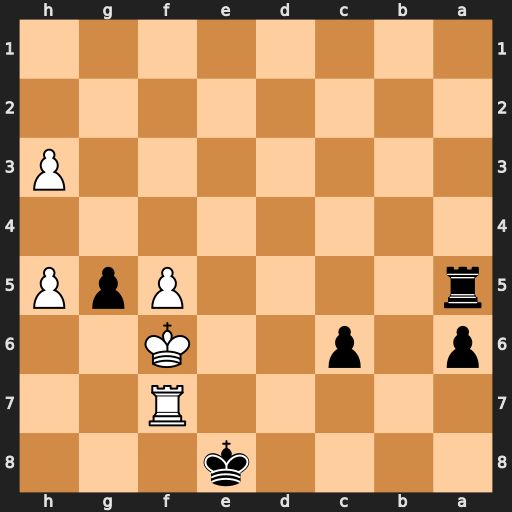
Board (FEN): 4k3/5R2/p1p2K2/r4PpP/8/7P/8/8
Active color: b
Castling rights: -
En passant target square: -
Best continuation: Rxf5+ Kxf5 Kxf7